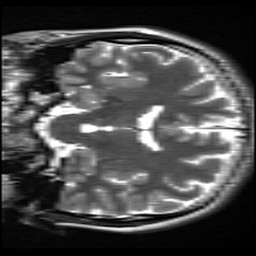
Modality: inplaneT2
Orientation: coronal
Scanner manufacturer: siemens
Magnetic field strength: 3 T
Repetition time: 7.02 s
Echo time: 0.069 s